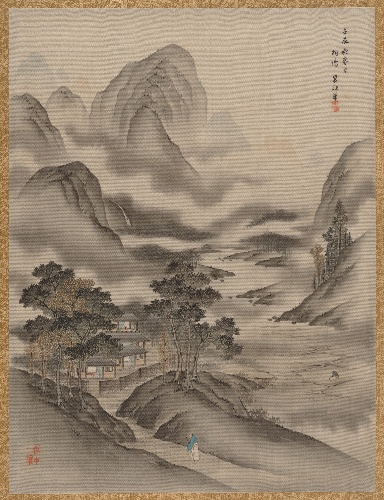
Artist: Seki Shūkō
Artist bio: Japanese, 1858–1915
Date: 1892
Object type: Album leaf
Classification: Paintings
Medium: Album leaf; ink and color on silk
Culture: Japan
Period: Meiji period (1868–1912)
Dimensions: 13 7/8 x 10 1/2 in. (35.2 x 26.7 cm)
Department: Asian Art
Credit line: Charles Stewart Smith Collection, Gift of Mrs. Charles Stewart Smith, Charles Stewart Smith Jr., and Howard Caswell Smith, in memory of Charles Stewart Smith, 1914
Accession year: 1914
Repository: Metropolitan Museum of Art, New York, NY
Tags: Mountains|Trees|Landscapes